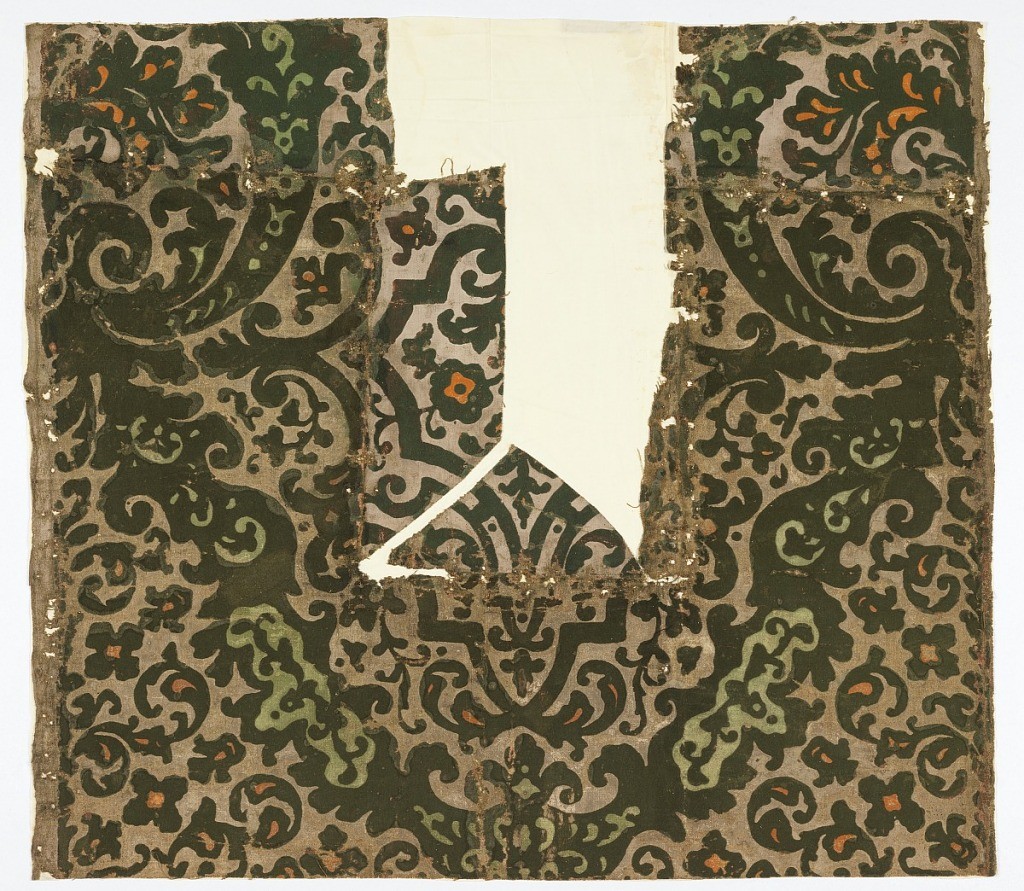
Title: Sidewall
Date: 1675–99
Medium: Block-printed and flocked on canvas
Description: Portion of single width, giving incomplete repeating pattern of plain and foliate scrolls, with conventional clusters of flowers. Printed in green wool flock on canvas painted in neutral violet, touched with green and orange.